Question: Comparing data changes from one year to the other. Person can have 5 IDs one year and two the next. Need to show if any of the IDs still match.
desired result:

- - - -
I have a script to find partial string matches but in this case I need to know if exact matches are found so that approach results in too much fall out. If I have to split the delimiter cells into multiple cells and do a match one by one the data and amount of formulas I would need to use would be too huge.
I expect to know if exact value matches are located within the cells that have merged delimited data when compared to another merged delimited cell.
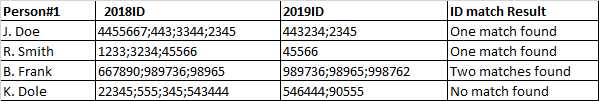
Answer: For your sample data, assumed to be in A1:D5, insert four columns between the two years and after the second, split both years with Text to Columns, Delimited, Semicolon as delimiter and in L2 and copied down to suit:
'''
=COUNTIF(B2:E2,G2)+COUNTIF(B2:E2,H2)+COUNTIF(B2:E2,I2)
'''